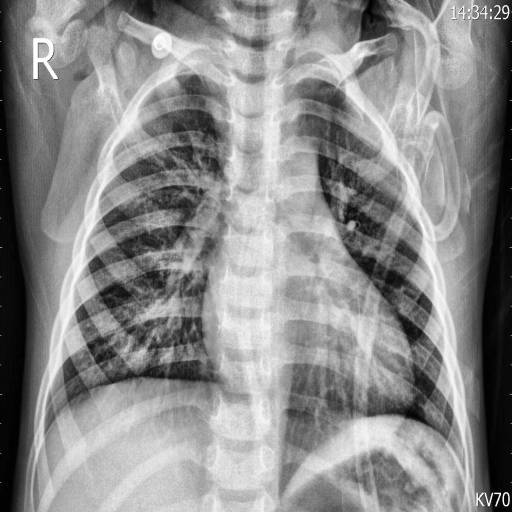
Finding: PNEUMONIA